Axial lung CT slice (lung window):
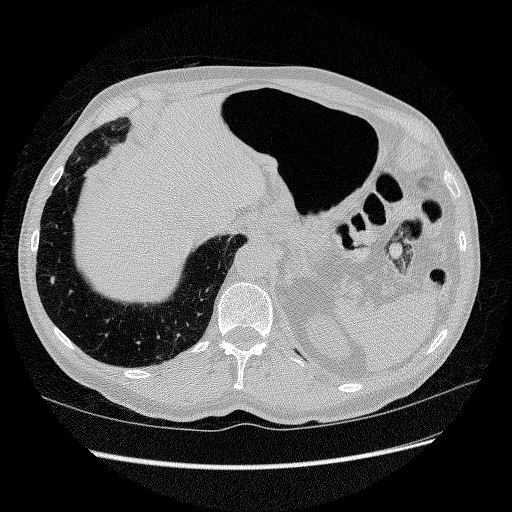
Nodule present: no